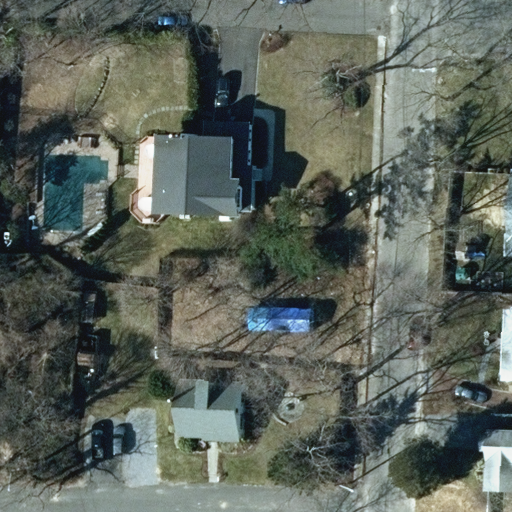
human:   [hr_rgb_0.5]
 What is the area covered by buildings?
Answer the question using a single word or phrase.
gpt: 686m2

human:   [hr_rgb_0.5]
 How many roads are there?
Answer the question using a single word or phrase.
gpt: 2

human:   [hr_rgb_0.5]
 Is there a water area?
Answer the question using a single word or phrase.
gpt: no

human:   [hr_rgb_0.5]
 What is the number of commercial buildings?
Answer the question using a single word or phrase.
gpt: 0

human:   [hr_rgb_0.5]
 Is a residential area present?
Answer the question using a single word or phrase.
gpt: yes

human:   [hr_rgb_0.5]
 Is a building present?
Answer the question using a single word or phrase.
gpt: yes

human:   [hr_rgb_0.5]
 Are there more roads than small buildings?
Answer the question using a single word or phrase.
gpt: no

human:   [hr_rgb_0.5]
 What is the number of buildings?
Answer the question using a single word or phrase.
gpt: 5

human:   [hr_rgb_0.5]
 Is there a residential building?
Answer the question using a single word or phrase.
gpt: yes

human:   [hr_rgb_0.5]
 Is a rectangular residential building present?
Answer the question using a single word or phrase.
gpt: yes

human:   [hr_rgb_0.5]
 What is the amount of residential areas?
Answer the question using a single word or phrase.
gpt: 1

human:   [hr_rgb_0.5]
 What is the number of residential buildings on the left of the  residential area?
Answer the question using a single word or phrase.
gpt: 0

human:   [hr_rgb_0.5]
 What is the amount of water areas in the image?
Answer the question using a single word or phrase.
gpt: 0

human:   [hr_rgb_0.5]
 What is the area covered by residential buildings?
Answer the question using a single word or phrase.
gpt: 686m2

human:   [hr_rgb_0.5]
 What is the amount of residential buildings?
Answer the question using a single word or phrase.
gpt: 5

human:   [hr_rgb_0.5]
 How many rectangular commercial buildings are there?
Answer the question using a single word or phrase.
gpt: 0

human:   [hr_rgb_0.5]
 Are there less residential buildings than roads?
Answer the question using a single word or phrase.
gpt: no

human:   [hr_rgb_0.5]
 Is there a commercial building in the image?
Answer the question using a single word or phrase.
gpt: no

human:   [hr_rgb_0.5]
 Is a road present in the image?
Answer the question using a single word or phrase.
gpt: yes

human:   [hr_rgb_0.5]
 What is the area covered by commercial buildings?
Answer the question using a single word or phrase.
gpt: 0m2

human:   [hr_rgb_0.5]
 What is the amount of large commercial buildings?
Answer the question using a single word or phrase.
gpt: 0

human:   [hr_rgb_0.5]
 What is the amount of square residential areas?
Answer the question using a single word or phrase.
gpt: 0

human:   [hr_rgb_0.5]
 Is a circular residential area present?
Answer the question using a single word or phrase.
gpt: no

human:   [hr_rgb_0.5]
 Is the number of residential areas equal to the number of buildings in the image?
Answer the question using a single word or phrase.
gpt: no

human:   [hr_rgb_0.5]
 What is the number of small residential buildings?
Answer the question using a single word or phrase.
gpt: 3

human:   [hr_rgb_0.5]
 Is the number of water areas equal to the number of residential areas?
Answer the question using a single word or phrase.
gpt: no

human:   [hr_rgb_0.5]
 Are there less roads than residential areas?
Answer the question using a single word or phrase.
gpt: no

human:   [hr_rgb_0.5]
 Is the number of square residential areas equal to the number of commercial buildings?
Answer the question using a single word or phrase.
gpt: yes

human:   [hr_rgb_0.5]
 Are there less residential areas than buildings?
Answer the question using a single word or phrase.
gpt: yes

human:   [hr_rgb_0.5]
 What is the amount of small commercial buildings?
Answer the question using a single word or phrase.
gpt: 0

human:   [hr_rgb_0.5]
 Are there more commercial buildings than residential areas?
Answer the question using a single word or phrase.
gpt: no

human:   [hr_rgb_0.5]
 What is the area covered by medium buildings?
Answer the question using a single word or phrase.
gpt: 550m2

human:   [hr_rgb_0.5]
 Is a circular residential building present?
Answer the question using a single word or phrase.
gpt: no

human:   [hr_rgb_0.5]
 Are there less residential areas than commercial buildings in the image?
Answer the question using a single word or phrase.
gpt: no

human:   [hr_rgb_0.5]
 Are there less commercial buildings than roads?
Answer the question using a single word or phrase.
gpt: yes

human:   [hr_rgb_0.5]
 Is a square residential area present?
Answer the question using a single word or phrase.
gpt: no

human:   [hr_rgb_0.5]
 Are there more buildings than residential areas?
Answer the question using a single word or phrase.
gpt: yes

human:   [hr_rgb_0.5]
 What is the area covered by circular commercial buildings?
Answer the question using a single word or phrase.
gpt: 0m2

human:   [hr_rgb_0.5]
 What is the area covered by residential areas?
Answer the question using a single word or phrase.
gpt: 10637m2

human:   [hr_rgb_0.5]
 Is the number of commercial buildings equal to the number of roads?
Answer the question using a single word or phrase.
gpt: no

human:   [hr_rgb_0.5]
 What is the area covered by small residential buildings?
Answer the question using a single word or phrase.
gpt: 136m2

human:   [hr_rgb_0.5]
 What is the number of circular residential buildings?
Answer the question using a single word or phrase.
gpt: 0

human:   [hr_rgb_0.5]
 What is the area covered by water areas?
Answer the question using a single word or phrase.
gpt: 0m2

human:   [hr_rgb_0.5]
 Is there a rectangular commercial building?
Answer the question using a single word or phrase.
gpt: no

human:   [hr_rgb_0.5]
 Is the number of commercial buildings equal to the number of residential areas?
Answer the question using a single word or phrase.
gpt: no

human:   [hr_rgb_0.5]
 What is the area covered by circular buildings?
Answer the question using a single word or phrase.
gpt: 0m2

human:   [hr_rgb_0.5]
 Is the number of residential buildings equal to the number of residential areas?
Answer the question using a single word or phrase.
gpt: no

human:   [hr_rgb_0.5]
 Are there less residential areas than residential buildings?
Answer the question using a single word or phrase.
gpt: yes

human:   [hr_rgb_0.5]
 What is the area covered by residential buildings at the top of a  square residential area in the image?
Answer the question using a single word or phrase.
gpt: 0m2

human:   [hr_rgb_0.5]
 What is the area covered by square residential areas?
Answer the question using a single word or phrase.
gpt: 0m2

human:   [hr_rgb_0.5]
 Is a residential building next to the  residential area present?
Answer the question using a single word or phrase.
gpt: yes

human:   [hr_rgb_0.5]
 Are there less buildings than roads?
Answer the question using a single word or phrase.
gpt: no

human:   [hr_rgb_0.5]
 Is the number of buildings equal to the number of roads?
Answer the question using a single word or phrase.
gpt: no

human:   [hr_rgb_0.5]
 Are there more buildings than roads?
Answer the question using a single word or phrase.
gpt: yes

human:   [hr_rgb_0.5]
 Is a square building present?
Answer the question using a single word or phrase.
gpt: no

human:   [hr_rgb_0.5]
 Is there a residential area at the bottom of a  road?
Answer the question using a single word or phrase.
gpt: no

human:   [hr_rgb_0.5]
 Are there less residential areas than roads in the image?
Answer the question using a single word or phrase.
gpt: yes

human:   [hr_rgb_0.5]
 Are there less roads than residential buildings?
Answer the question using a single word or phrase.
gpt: yes

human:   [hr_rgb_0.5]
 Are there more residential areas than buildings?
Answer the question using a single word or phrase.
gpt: no

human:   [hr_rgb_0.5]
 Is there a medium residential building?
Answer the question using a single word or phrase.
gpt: yes

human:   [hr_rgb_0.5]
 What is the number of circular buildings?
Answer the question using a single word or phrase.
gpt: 0

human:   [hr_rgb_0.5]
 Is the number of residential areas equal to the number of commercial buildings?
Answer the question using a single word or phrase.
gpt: no

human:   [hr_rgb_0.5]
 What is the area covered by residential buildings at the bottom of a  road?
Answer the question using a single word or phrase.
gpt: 686m2

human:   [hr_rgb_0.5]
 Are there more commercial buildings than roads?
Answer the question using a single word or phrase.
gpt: no